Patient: sex M, age 65
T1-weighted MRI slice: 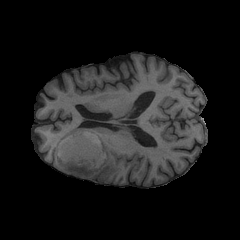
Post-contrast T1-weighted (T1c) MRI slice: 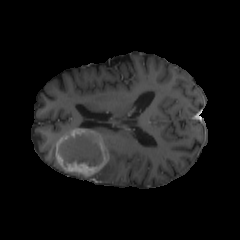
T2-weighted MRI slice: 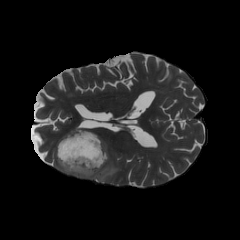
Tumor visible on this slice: yes
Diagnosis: Glioblastoma, IDH-wildtype
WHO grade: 4